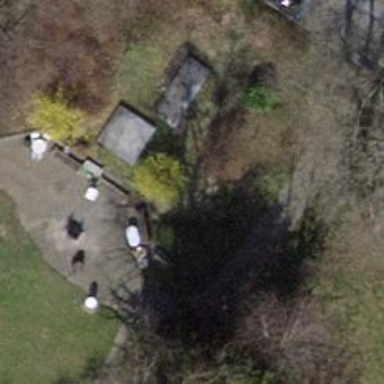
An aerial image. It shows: Bench for seating.